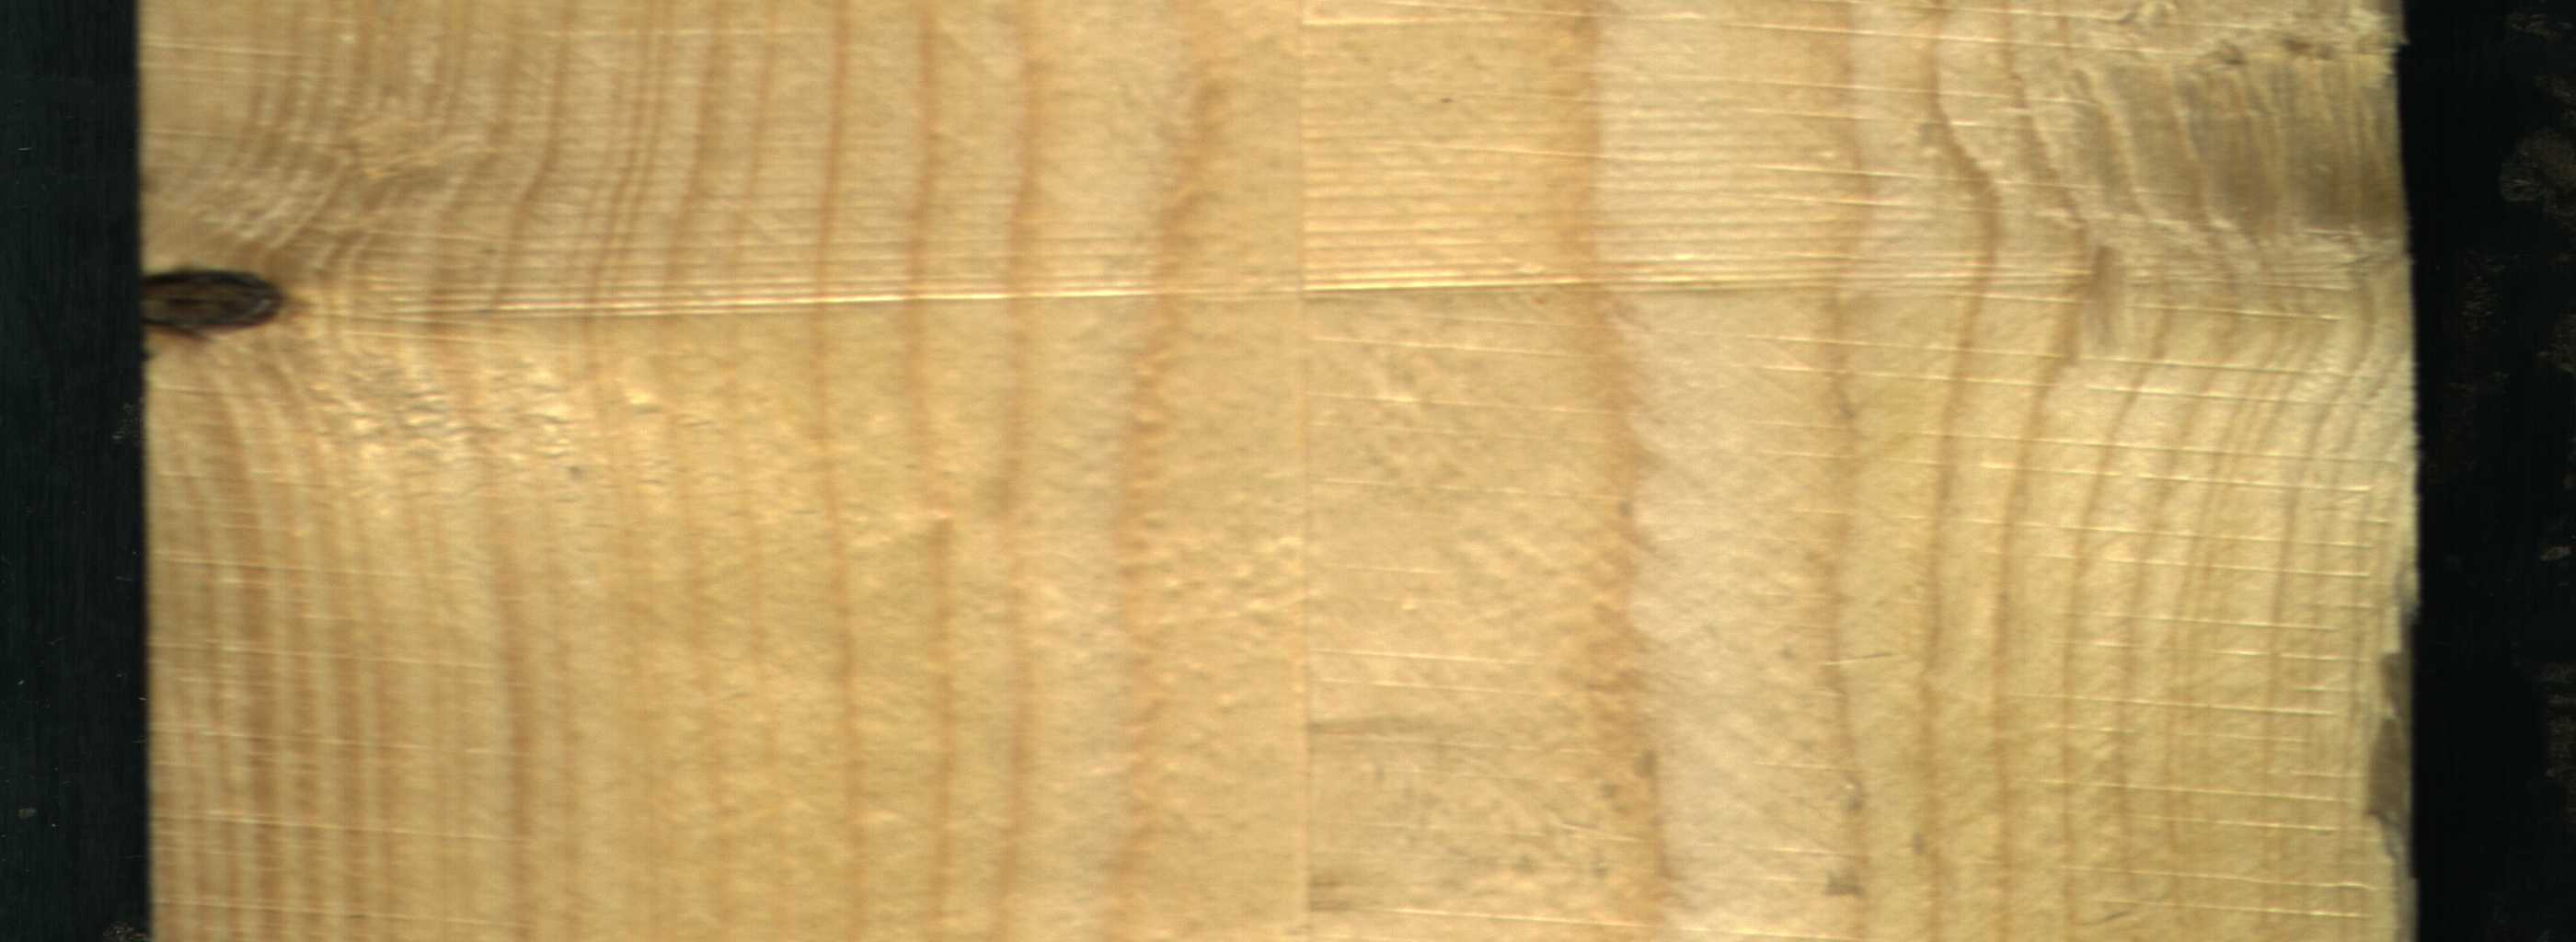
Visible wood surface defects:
Dead_Knot